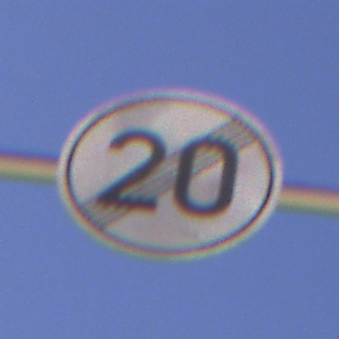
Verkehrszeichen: EndeGeschwindigkeit20
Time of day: Midday
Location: Outdoor (Nature)
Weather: Clear
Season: NotSpecified
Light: Natural